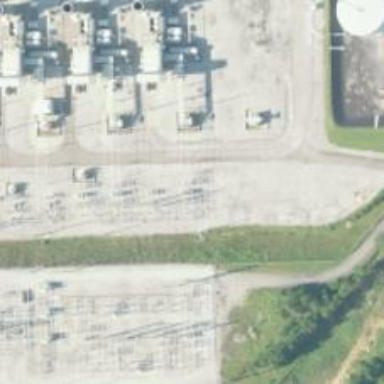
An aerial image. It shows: Switch for power supply.